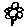
Label: flower